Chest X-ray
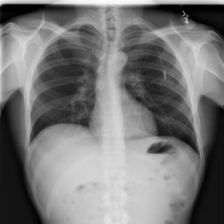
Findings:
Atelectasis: negative
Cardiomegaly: negative
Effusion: negative
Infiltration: negative
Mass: negative
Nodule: negative
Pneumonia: negative
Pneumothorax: negative
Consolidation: negative
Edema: negative
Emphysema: negative
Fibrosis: negative
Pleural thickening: negative
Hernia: negative